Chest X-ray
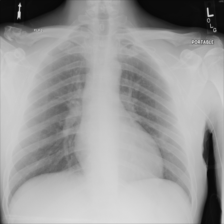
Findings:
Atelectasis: negative
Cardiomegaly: negative
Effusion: negative
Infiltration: negative
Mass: negative
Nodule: positive
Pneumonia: negative
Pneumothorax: negative
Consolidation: negative
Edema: negative
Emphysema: negative
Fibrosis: negative
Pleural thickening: negative
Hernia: negative